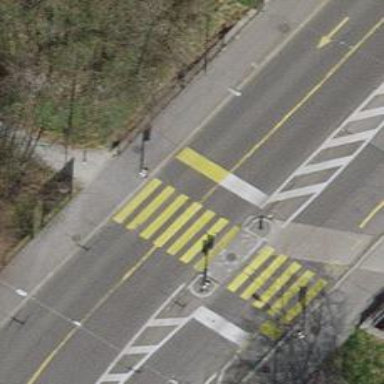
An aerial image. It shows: Road crossing with traffic signals and island.